Question: I am using Microsoft Visual Studio 2012 to edit my CSS. When I wanted to use a light gray color, the IntelliSense suggested me this:

Is there any difference?
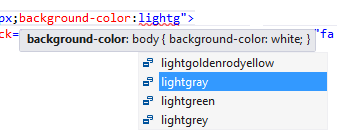
Answer: According to <URL>, there is no difference:
'''
+------------+---------+-------------+
| Color name | Hex rgb | Decimal |
+------------+---------+-------------+
| lightgray | #d3d3d3 | 211,211,211 |
| lightgrey | #d3d3d3 | 211,211,211 |
+------------+---------+-------------+
'''